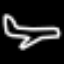
Label: airplane